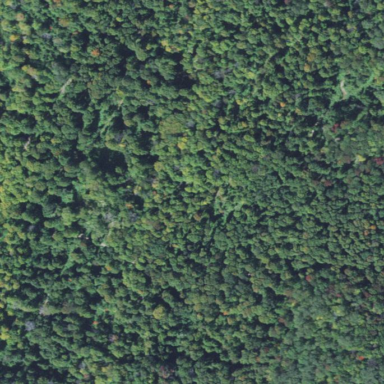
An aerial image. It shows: Commercial forest area.